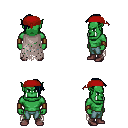
a pixel art fantasy rpg character, male body template, orc, green skin, gray tattered cape, teal pants, raven long mohawk hairstyle, red bandana, leather bracers, maroon shoes, four views (front, back, left, right), 2x2 character sprite sheet, small pixel art, hard edges, no anti-aliasing